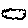
Label: cloud